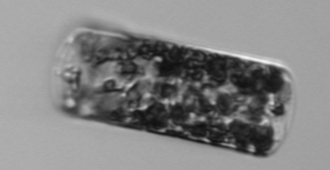
Label: Guinardia_flaccida